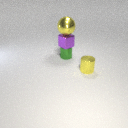
small green metal cylinder to the left of small yellow metal cylinder